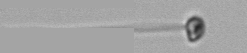
Label: flagellate